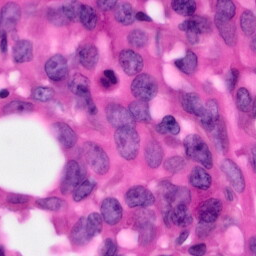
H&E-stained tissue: Pancreatic